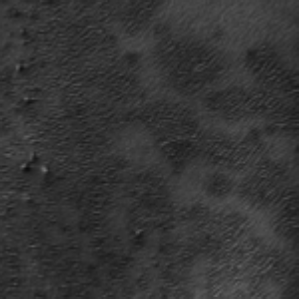
Label: frost